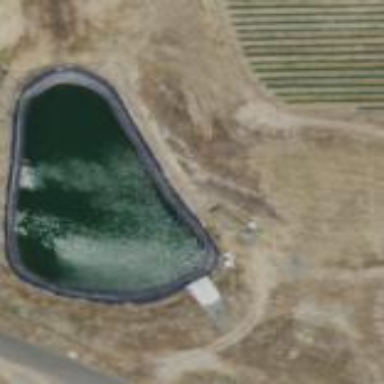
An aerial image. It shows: Water reservoir that serves as water storage facility.